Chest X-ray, AP view. Patient: 50 years old, sex M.
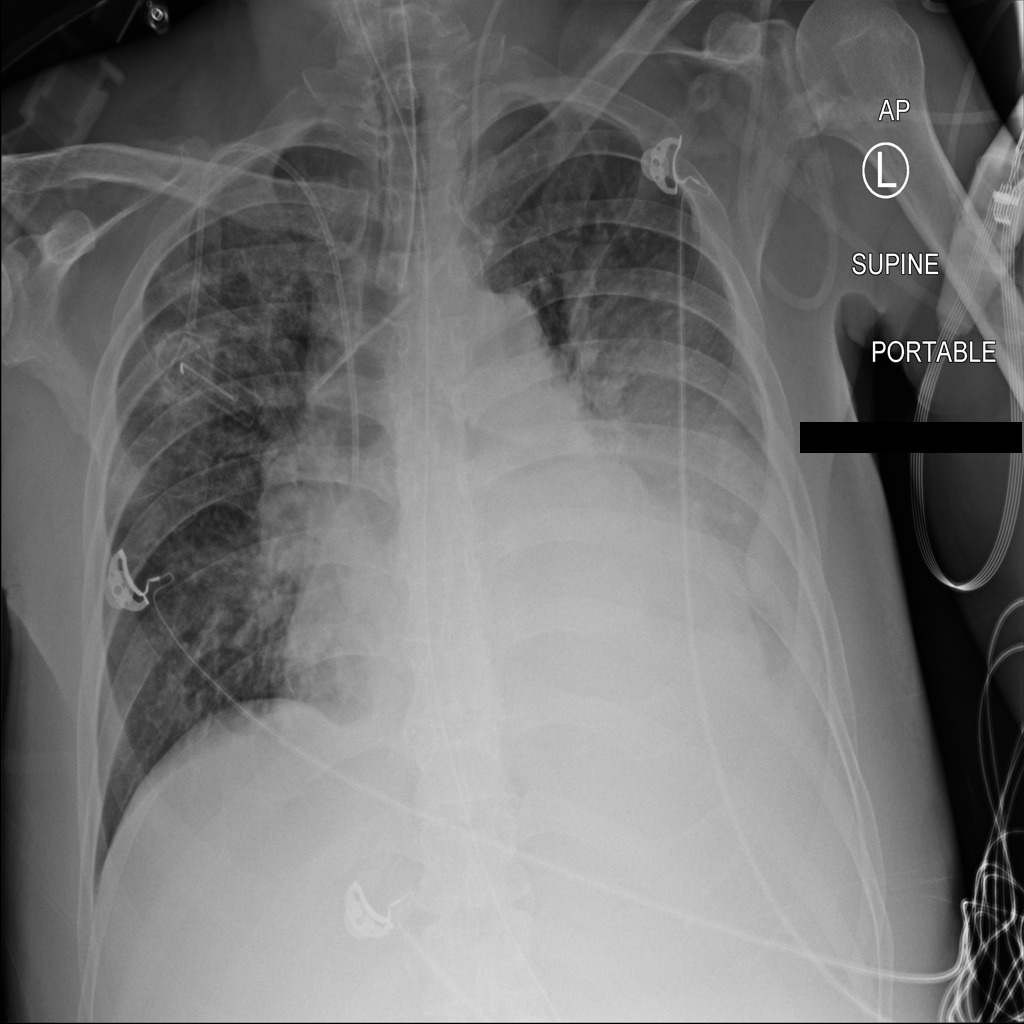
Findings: Atelectasis, Mass